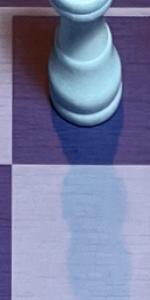
Label: Empty